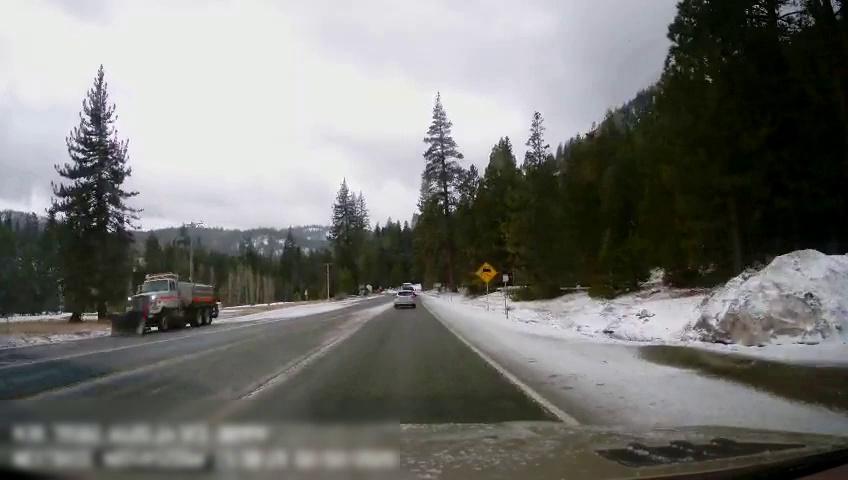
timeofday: Day
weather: Snowy
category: Drivable Space
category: Vehicles | Truck
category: Vehicles | SUV
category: Vehicles | Truck
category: Lanes | Current Lane
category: Lanes | Opposite Lane
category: Traffic | Signs